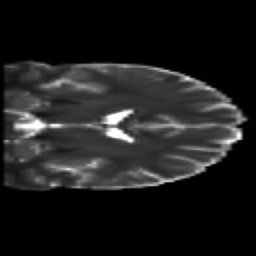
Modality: T2w
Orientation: coronal
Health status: healthy
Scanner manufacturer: siemens
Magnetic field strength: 3 T
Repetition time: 10 s
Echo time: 0.092 s